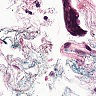
Metastatic tissue present: no